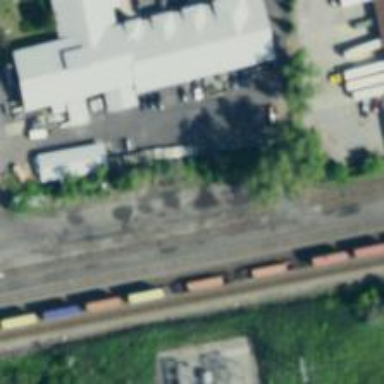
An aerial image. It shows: Abandoned railway.